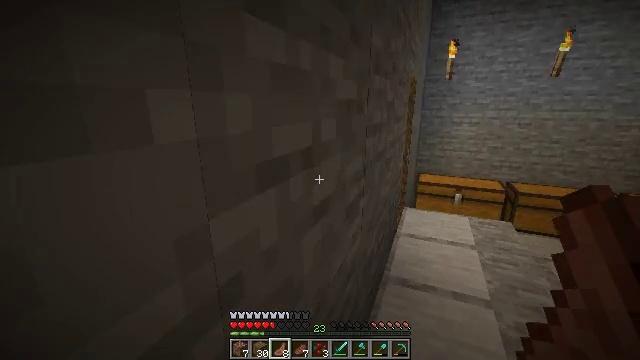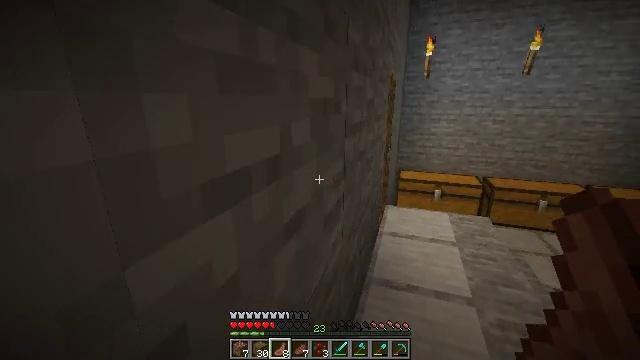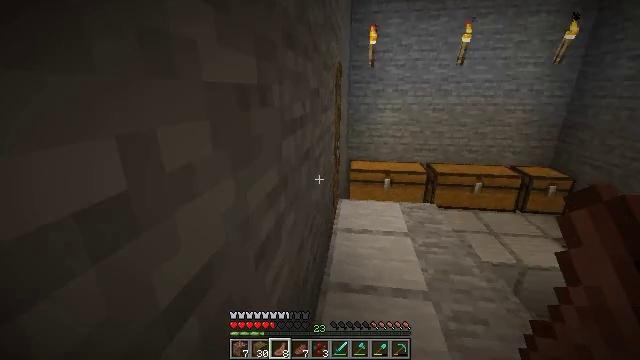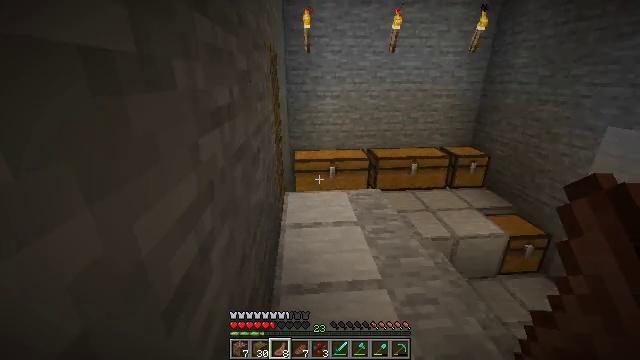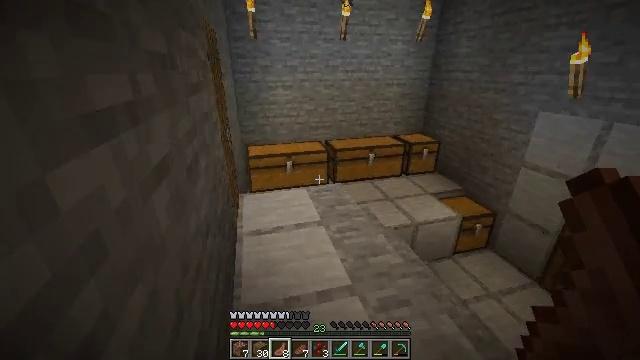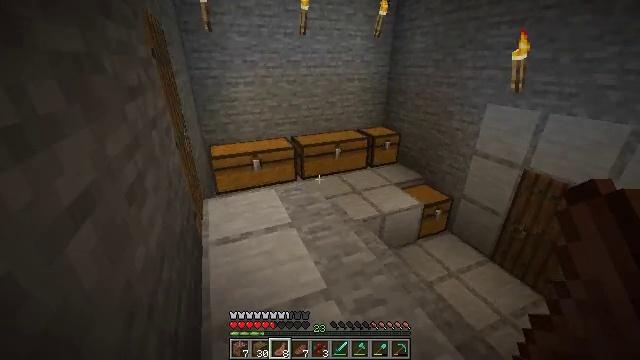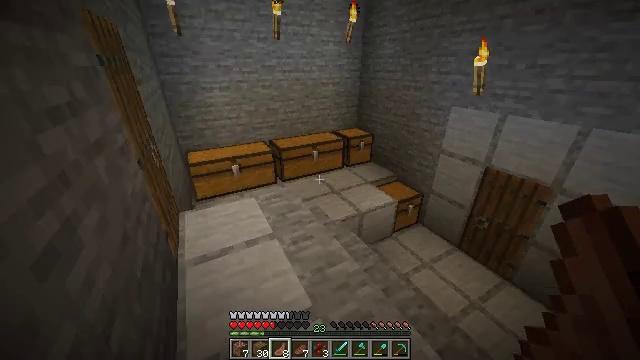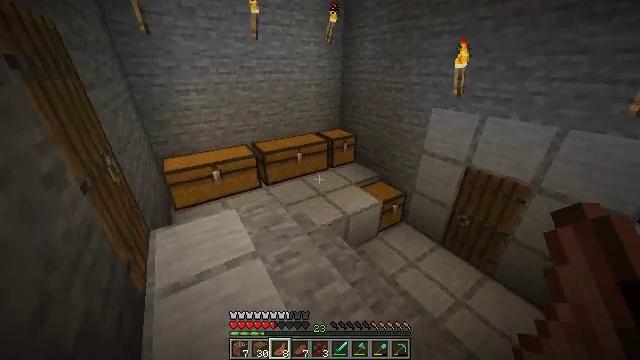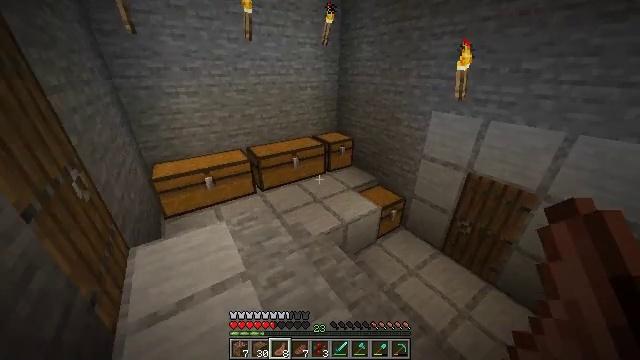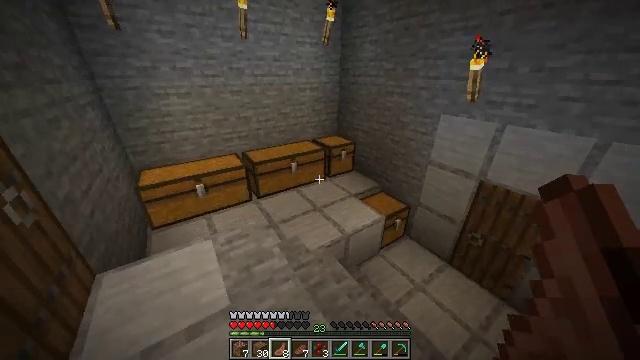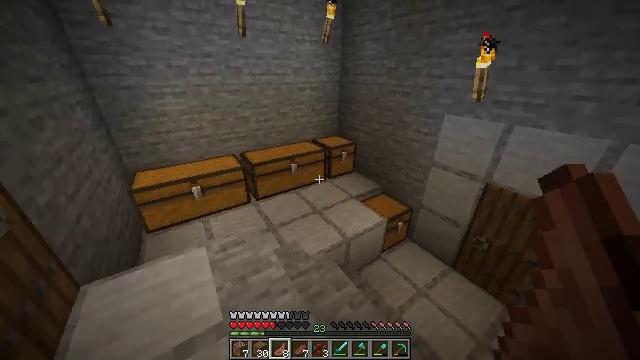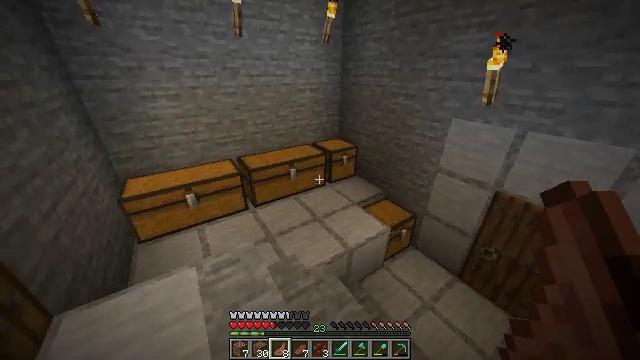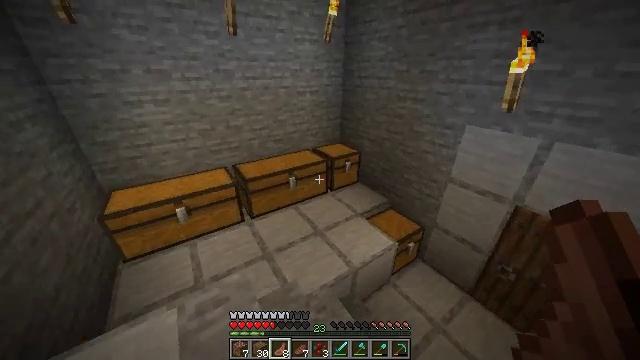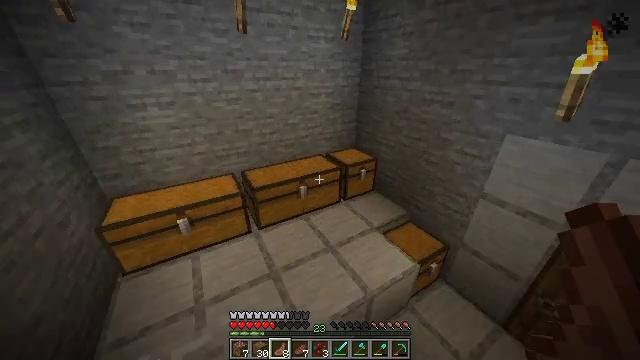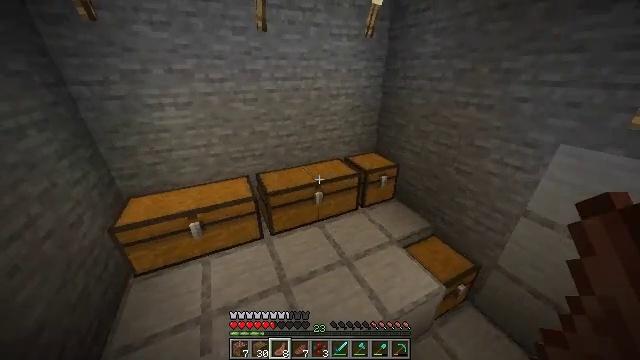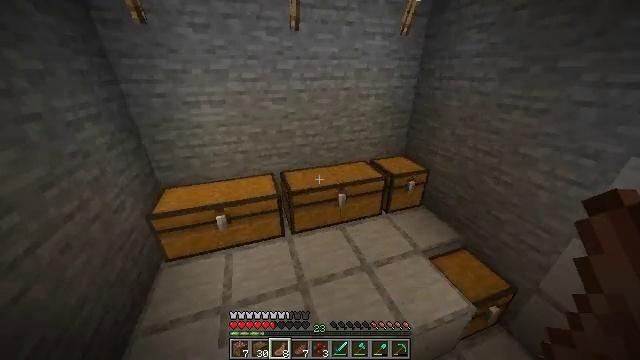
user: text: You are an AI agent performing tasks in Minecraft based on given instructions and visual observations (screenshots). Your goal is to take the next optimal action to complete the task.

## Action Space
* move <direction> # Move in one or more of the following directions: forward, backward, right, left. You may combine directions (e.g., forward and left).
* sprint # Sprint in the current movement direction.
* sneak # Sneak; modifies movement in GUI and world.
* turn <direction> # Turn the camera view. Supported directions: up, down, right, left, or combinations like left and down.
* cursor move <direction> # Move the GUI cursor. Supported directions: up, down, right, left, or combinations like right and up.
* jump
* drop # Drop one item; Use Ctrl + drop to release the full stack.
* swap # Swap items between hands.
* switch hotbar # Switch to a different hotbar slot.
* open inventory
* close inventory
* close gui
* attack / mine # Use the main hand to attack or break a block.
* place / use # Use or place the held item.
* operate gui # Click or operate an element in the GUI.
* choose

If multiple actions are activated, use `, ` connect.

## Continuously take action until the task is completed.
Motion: motion action
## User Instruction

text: Use iron, redstone, wood, and cobblestone to craft a piston.
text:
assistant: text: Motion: move forward, turn right
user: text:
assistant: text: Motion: move forward, sprint, turn right and down
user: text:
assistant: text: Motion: move forward, sprint, turn right and down
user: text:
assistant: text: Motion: move forward, sprint, turn right and down
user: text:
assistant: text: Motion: move forward, sprint, turn right and down
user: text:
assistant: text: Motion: move forward, sprint, turn right and down
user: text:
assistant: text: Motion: move forward, sprint, turn right
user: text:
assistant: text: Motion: move forward
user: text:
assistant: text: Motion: move forward
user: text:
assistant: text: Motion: move forward
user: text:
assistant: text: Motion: move forward
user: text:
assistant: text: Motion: move forward
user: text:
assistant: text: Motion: move forward, turn left
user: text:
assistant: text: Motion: move forward, turn left
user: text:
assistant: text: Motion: move forward, turn left
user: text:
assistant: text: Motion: move forward, turn left
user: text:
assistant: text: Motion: move forward, turn left
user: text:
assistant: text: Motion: turn left
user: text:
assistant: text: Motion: turn left
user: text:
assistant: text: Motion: no_op
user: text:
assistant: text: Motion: no_op
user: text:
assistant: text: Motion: no_op
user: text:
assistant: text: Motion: use / place
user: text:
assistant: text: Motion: use / place
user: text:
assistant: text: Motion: use / place
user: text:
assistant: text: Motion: use / place
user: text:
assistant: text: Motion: use / place
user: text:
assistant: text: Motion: no_op
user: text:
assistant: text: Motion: no_op
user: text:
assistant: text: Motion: no_op